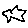
Label: star